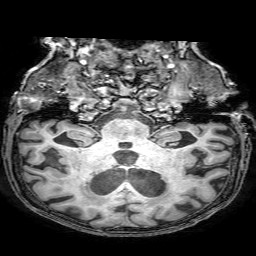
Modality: T1w
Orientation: sagittal
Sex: female
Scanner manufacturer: philips
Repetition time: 0.008366 s
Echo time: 0.00388 s